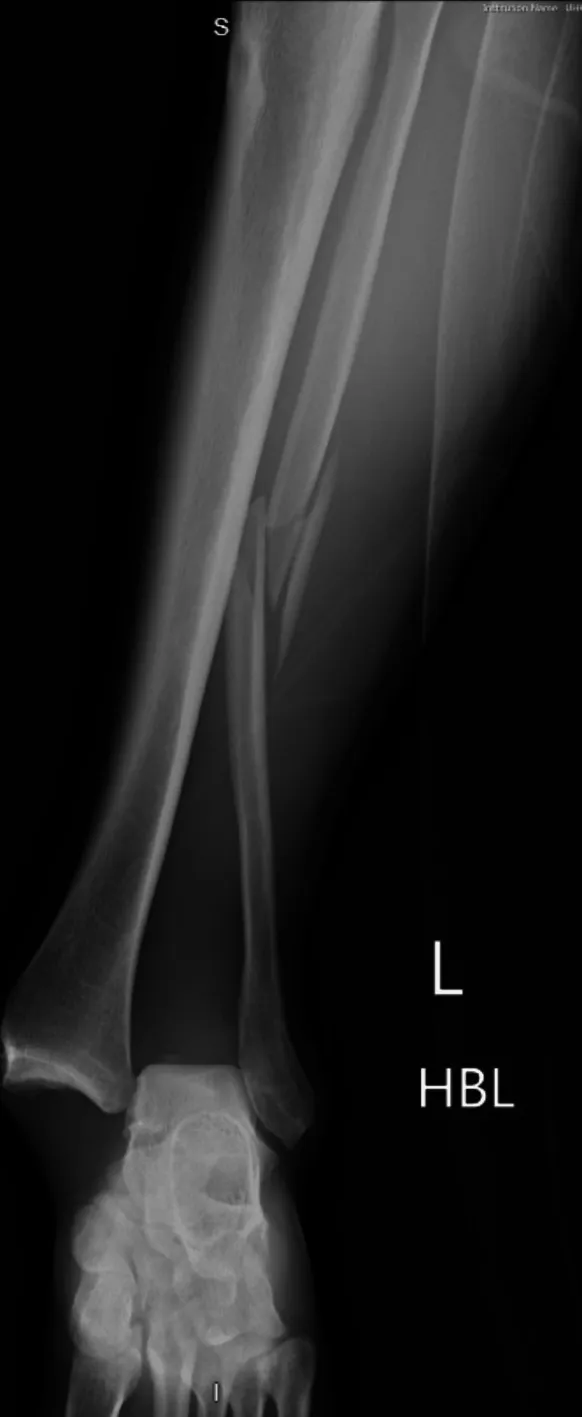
Anteroposterior left ankle radiograph post-tackle playing football.
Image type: radiology (x_ray)